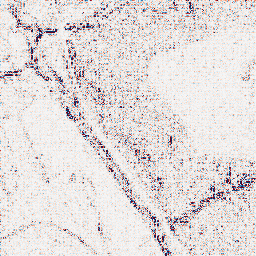
Category: wavelet
Decomposition family: wavelet_dwt
Decomposition parameters: wavelet: db4
level: 1
Upsampling method: sinc_blackman
Upsampling parameters: scale: 2
kernel_size: 4
Upsampling scale: 2